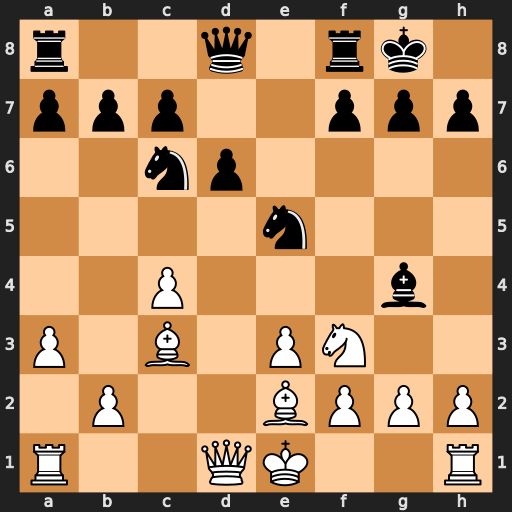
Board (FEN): r2q1rk1/ppp2ppp/2np4/4n3/2P3b1/P1B1PN2/1P2BPPP/R2QK2R
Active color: w
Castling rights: KQ
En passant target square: -
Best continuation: Nxe5 Bxe2 Nxc6 Bxd1 Nxd8 Bb3 Nxb7